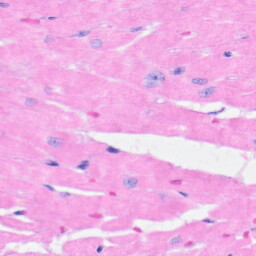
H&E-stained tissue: Heart